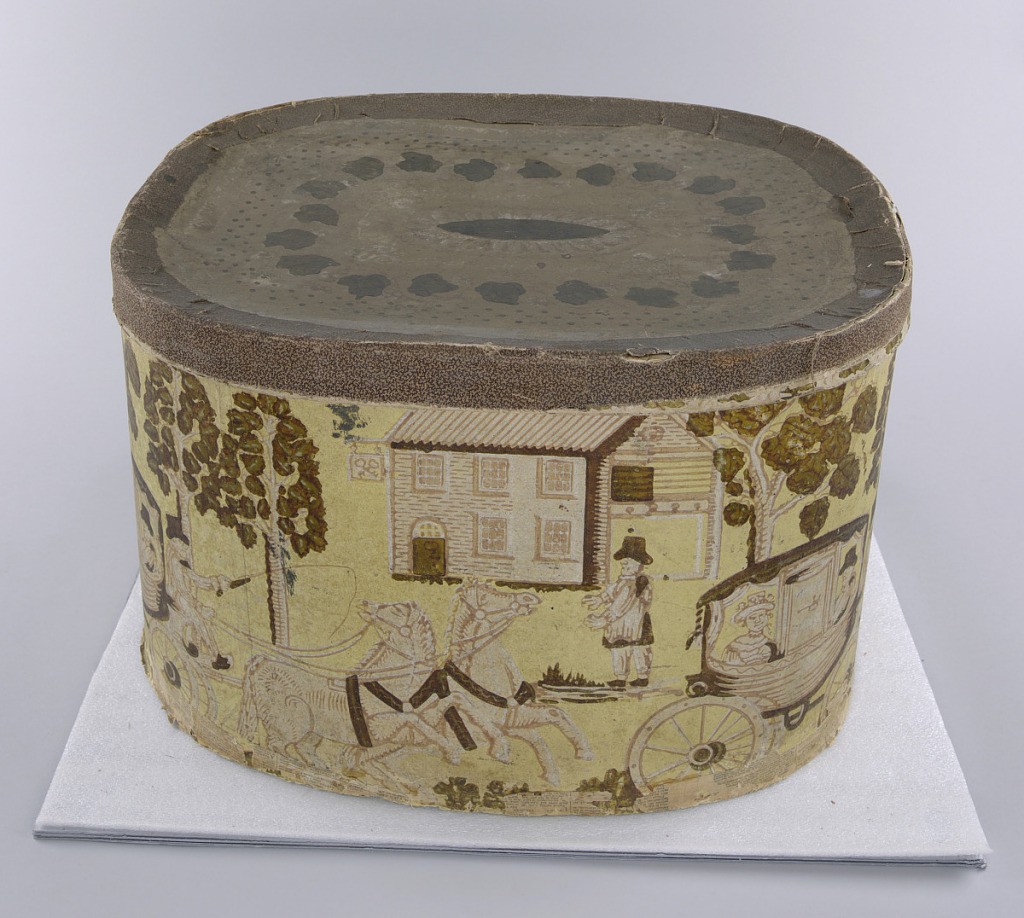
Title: Bandbox and lid
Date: ca. 1830
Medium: Block-printed on handmade paper, pasteboard support
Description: Railway carriage; coach drawn by horses; background of tavern or inn. Red and green on yellow field. Cover: a medallion in same coloring of grape leaves and lace effect in border.